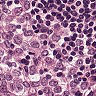
Metastatic tissue present: yes